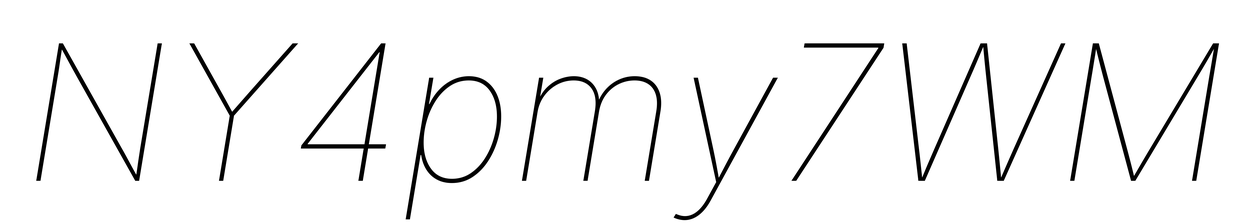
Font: Inter-Italic_Thin_Italic